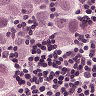
Metastatic tissue present: yes